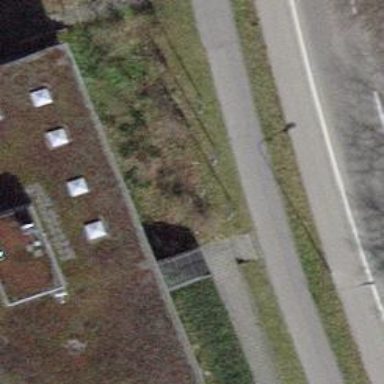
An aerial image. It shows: Flagpole which is man-made.